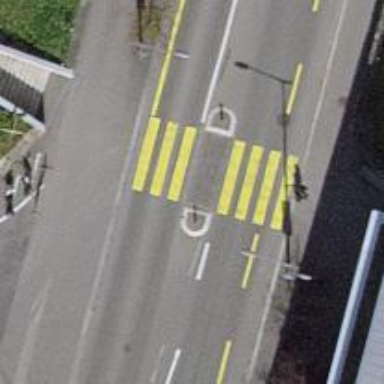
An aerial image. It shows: Marked crossing with pedestrian island.